Question: Please consider the following code:
'''
List<Integer> ids = new ArrayList<Integer>();
ids.add(SelectQueueRS.getInt("DTSId_int"));
// SelectQueueRS is a ResultSet object
PreparedStatement updateOriginal = connRemote.prepareStatement(
"UPDATE test.contactqueue SET DTSStatusType_ti = 3, Queued_DialerIP_vch = ?" +
"WHERE DTSId_int IN (?)");
updateOriginal.setString(1, ip);
updateOriginal.setArray(connRemote.createArrayOf("string", ids.toArray()));
updateOriginal.executeUpdate;
'''
I am getting following errors on the following lines:
On the Line : 'updateOriginal.setArray(connRemote.createArrayOf("string", ids.toArray()));'

AND on line :'updateOriginal.executeUpdate;'
Error says : 'not a statement'
Please advise how can I correct it?
Thanks
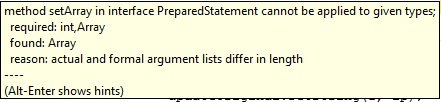
Answer: You are missing parameter index in 'updateOriginal.setArray', it should be 'updateOriginal.setArray(2, connRemote.createArrayOf("string", ids.toArray()));'
Another issue is, that You want to create an array of database string type, where your statement expects it to be array of numeric type - but this might be irrelevant
Second error is caused by missing brackets...it should be 'updateOriginal.executeUpdate();'